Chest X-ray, PA view. Patient: 39 years old, sex M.
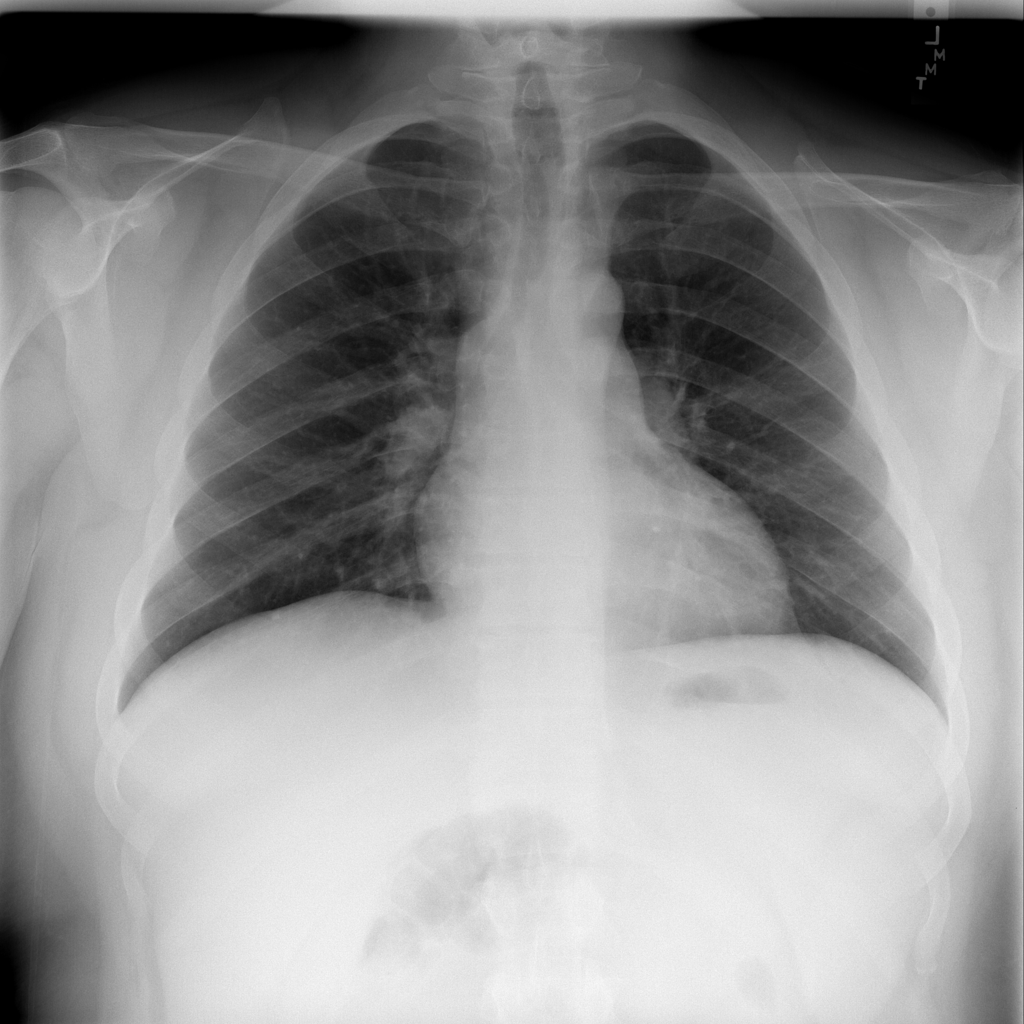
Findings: No Finding